Question:
I want to display data in a single row like
'''
TokenNo:AS894,NCBYPA:3,NCBYQA:1,NCBYIED:1
TokenNo NCBYPA NCBYQA NCBYIED
AS894 0 0 1
AS894 3 0 0
AS894 0 1 0
'''
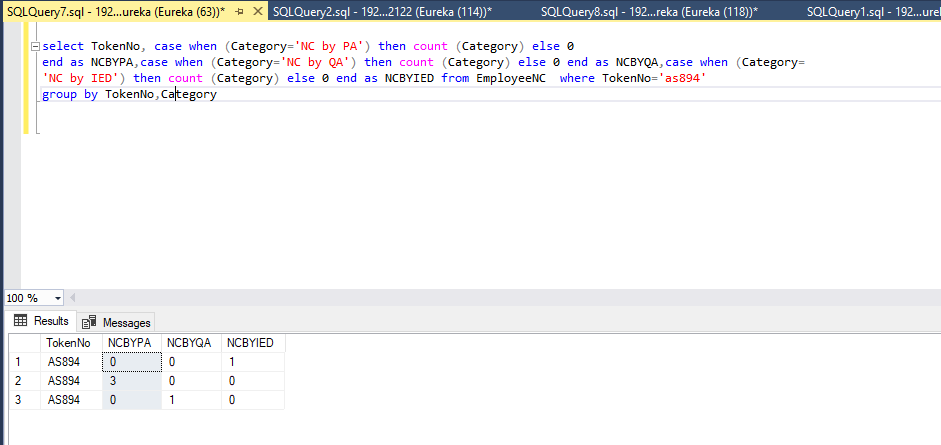
Answer: You seem to want conditional aggregation. That is, the 'case' is the argument to the aggregation function:
'''
select tokenNo,
sum(case when category = 'NC by PA' then 1 else 0 end) as ncbypa,
. . . -- and so one for the other columns
from employeeNC
group by tokenNo
'''